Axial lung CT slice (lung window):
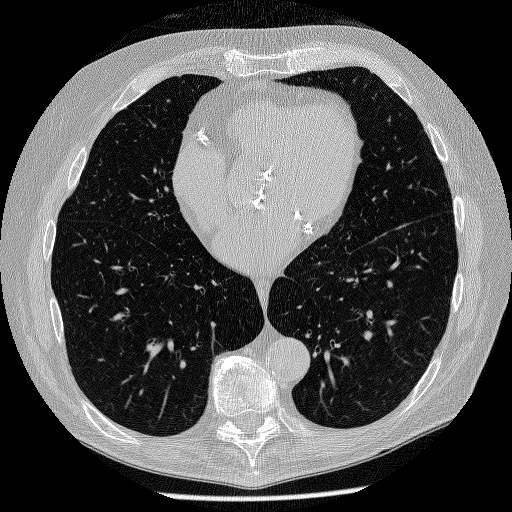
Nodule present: no